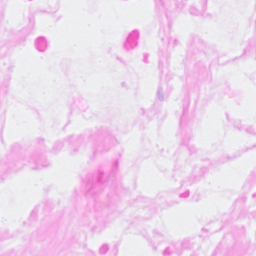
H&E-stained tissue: Breast